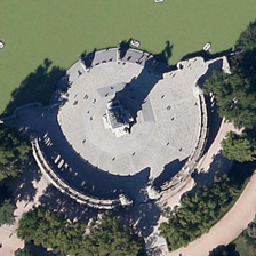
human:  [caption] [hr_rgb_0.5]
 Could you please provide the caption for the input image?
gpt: there is a round square with a statue in the center sandwiched between a lake and some trees .

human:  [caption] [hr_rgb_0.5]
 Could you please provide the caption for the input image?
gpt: the round square is at the bank .

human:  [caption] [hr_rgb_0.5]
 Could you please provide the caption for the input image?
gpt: the round square with a statue in the centre is between a lake and some trees .

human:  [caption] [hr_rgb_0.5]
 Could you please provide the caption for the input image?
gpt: this round square sits by the river surrounded by several trees .

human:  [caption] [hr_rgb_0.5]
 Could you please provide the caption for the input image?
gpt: a circle square semi-surrounded by some green trees is near a river .